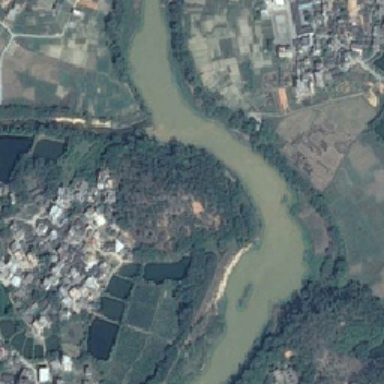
Is a river moss green water through the plants in it .